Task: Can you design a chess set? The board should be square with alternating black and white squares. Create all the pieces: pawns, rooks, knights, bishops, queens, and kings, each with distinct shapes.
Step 4762:
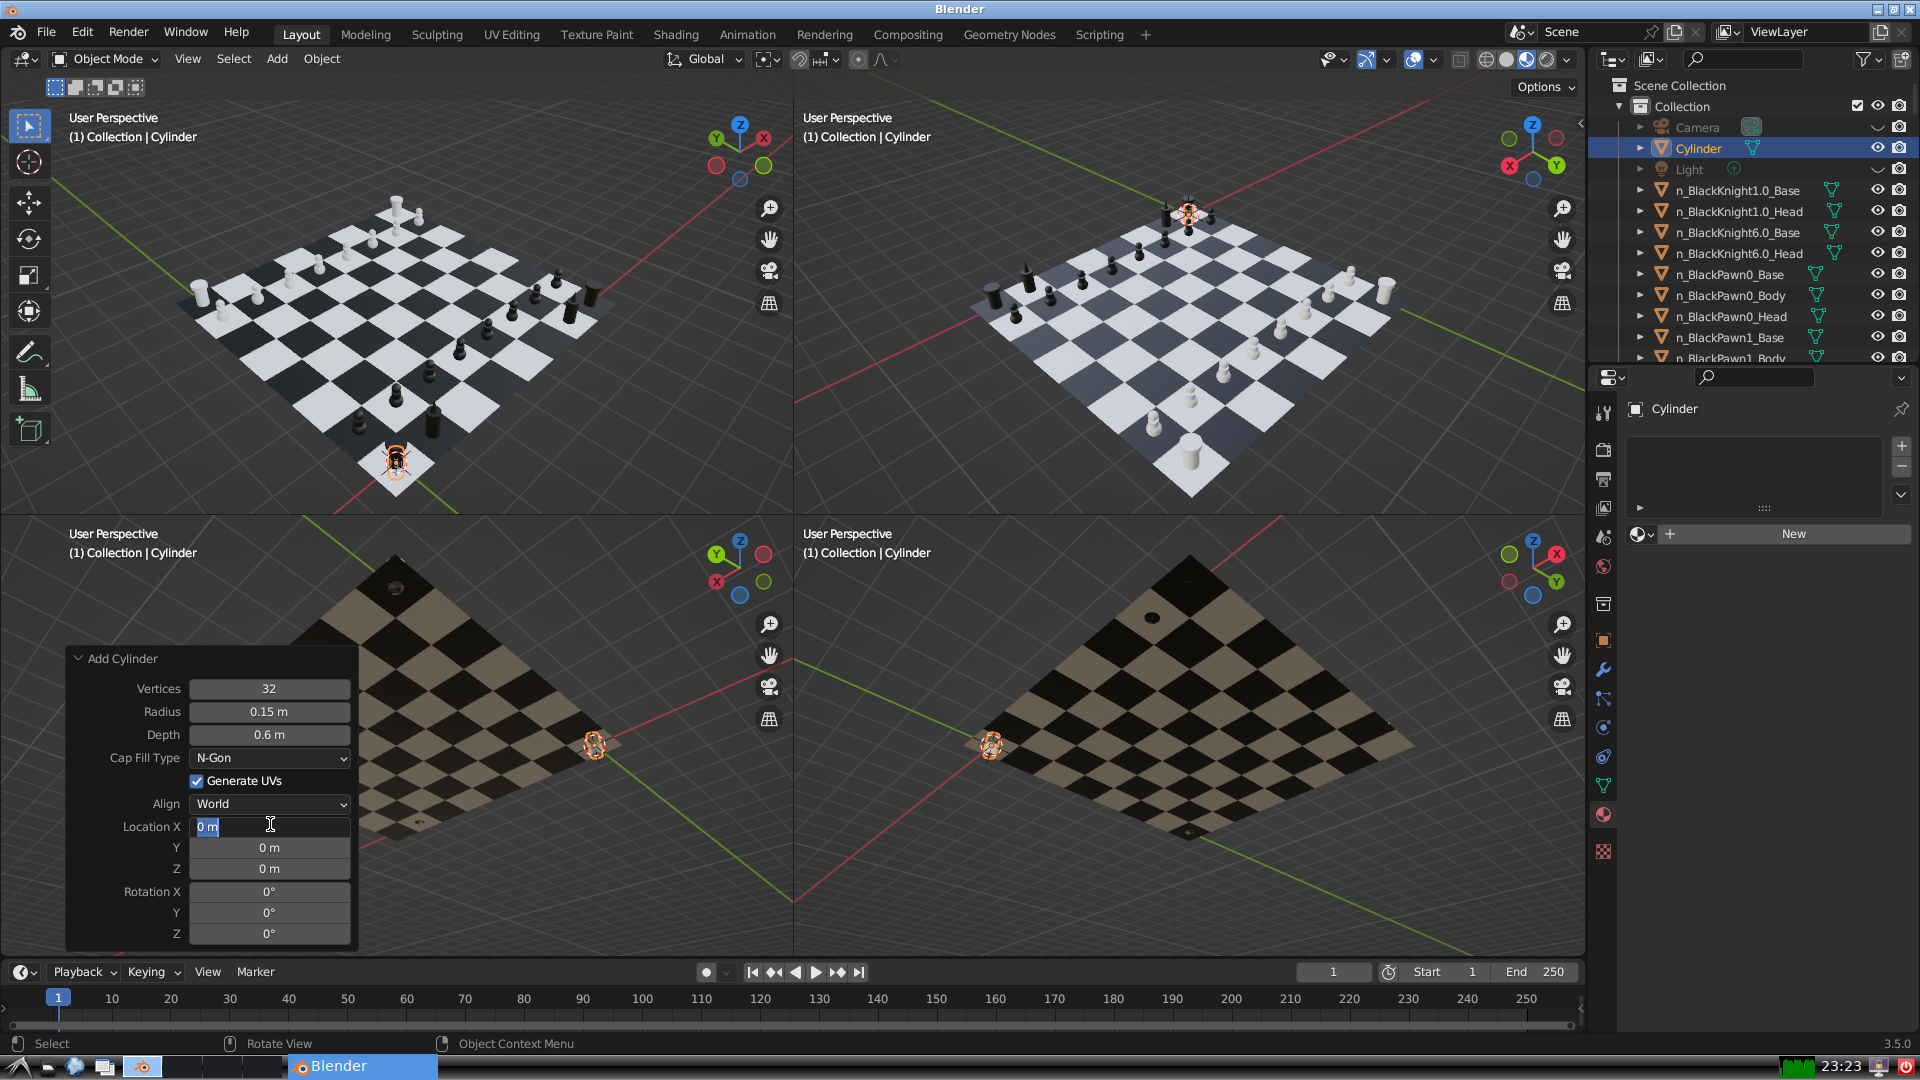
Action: input_text: 1.0